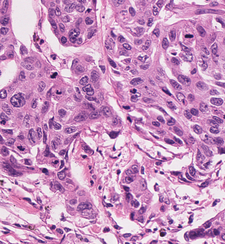
Tumor epithelial tissue: yes
Tumor-associated stroma tissue: yes
Normal tissue: no